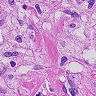
Metastatic tissue present: yes